Question: I am making a documentation project on GitHub, so I have edited all the contents in my Markdown file, but I am facing an issue. I don't know how to insert GitHub emojis in the code section of the Markdown file.
'''
POST /api/yo HTTP/1.1
Content-Type: 🔵
email=joe@example.com&message=Yo
'''
'🔵' is .

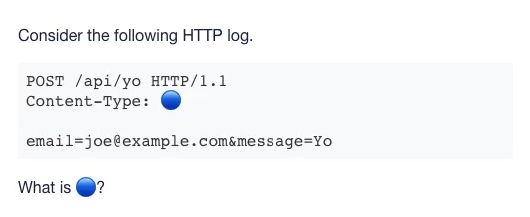
Answer: Just use the emoji character itself in the code block, like this:
'''
POST /api/yo HTTP/1.1
Content-Type:
email=joe@example.com&message=Yo
'''